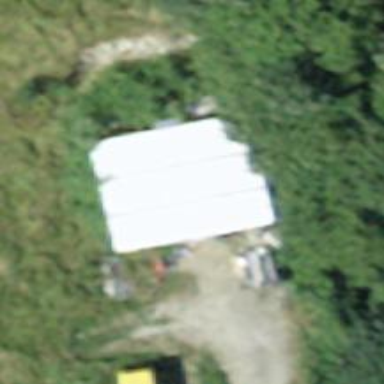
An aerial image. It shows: Shed.